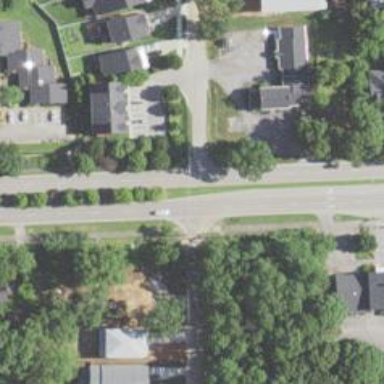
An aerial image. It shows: Asphalt cycleway with unmarked crossing.